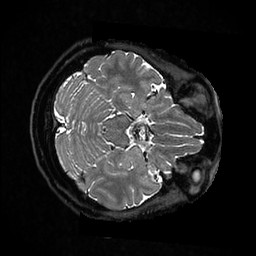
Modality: T2w
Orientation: axial
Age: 52
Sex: female
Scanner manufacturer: ge
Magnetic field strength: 3 T
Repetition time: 3.202 s
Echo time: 0.0669 s